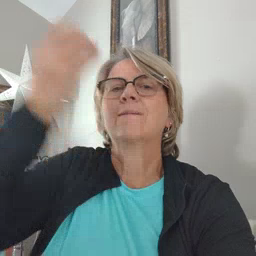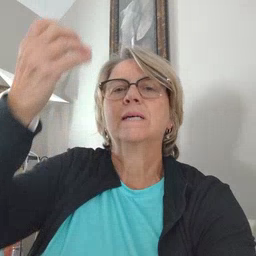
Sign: giraffe